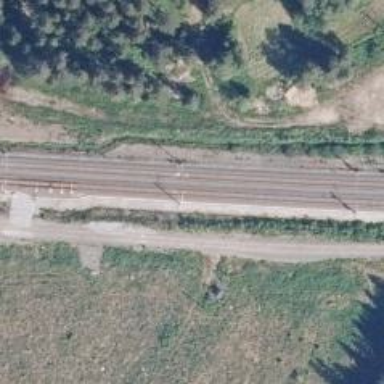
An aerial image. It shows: Railway with continuous electrified contact lines.